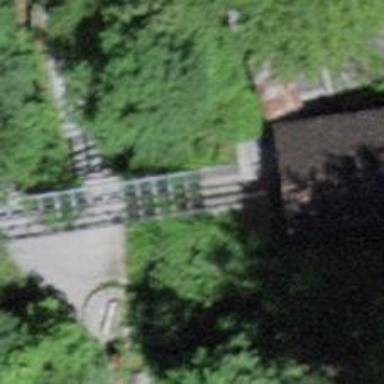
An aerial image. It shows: Single-track funicular railway bridge.